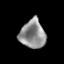
Tissue: prostate
Cell type: T cells
Senescence score: 0.3581
Nuclear area (px): 712
Mean DAPI intensity: 142.628